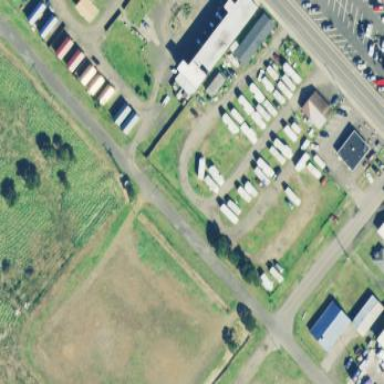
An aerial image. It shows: Caravan site for tourism.